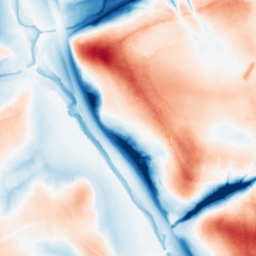
Category: classical
Decomposition family: gaussian
Decomposition parameters: sigma: 20
Upsampling method: lanczos
Upsampling parameters: scale: 8
Upsampling scale: 8